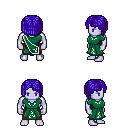
a pixel art fantasy rpg character, male body template, dark elf, purple skin, sash dress, red pants, blue pageboy hairstyle, four views (front, back, left, right), 2x2 character sprite sheet, small pixel art, hard edges, no anti-aliasing